Question: Using AndEngine for Android, I would like to have my scene look like this:

The red box is the world which must be limited to a given size, say '2000px*450px'.
The blue box is the 'Camera', which is limited as well (as usual), for example to '750px*450px'.
For the whole scene, I have a background image that is exactly '450px' high. So my 'Camera' can be scaled to whatever size is appropriate, but the background must exactly fit to the height. The width of the 'Camera' may be variable.
The player (circle) must always be in the center (horizontally) but may not leave the world's boundaries.
To achieve this, I've tried adding two types of sizes:
- 'CAMERA_WIDTH''CAMERA_HEIGHT'- 'WORLD_WIDTH''WORLD_HEIGHT'
And this function was to add boundaries to the world so that the physics engine prevents the player from leaving those boundaries:
'''
private void createWorldBoundaries() {
Body body;
final Rectangle wall_top = new Rectangle(0, WORLD_HEIGHT-5, WORLD_WIDTH, 10, mVertexManager);
final Rectangle wall_bottom = new Rectangle(0, 5, WORLD_WIDTH, 10, mVertexManager);
final Rectangle wall_left = new Rectangle(5, 0, 10, WORLD_HEIGHT, mVertexManager);
final Rectangle wall_right = new Rectangle(WORLD_WIDTH-5, 0, 10, WORLD_HEIGHT, mVertexManager);
body = PhysicsFactory.createBoxBody(mPhysicsWorld, wall_top, BodyType.StaticBody, new PhysicsFactory.createFixtureDef(0.0f, 0.5f, 0.5f));
wall_top.setUserData(body);
body = PhysicsFactory.createBoxBody(mPhysicsWorld, wall_bottom, BodyType.StaticBody, new PhysicsFactory.createFixtureDef(0.0f, 0.5f, 0.5f));
wall_bottom.setUserData(body);
body = PhysicsFactory.createBoxBody(mPhysicsWorld, wall_left, BodyType.StaticBody, new PhysicsFactory.createFixtureDef(0.0f, 0.5f, 0.5f));
wall_left.setUserData(body);
body = PhysicsFactory.createBoxBody(mPhysicsWorld, wall_right, BodyType.StaticBody, new PhysicsFactory.createFixtureDef(0.0f, 0.5f, 0.5f));
wall_right.setUserData(body);
attachChild(wall_top);
attachChild(wall_bottom);
attachChild(wall_left);
attachChild(wall_right);
}
'''
(see edit)
Setting the camera to chase the player has the wrong result for me: The player does really stay in the center of the screen all time, but I want the player only to stay in the center horizontally, not vertically.
What am I doing wrong and what can I change? And the basic question is: How can I make the world wider than the camera view, while the height is equal to the camera view. The result should be that you can horizontally walk through your world (moving camera) and you can always see the full height.
As you define the coordinates of the 'Rectangle''s center and not its top-left corner, you have to do it like this, it seems:
'''
final Rectangle wall_top = new Rectangle(WORLD_WIDTH/2, WORLD_HEIGHT-1, WORLD_WIDTH, 2, mVertexManager);
final Rectangle wall_bottom = new Rectangle(WORLD_WIDTH/2, FIELD_BASELINE_Y+1, WORLD_WIDTH, 2, mVertexManager);
final Rectangle wall_left = new Rectangle(1, WORLD_HEIGHT/2, 2, WORLD_HEIGHT, mVertexManager);
final Rectangle wall_right = new Rectangle(WORLD_WIDTH-1, WORLD_HEIGHT/2, 2, WORLD_HEIGHT, mVertexManager);
'''
However, I had found the other solution in several tutorials. Are these authors not testing their code before writing the tutorials or did the behaviour change from GLES1 to GLES2 or with any recent version?
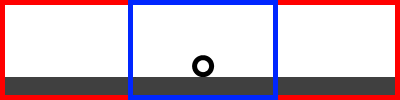
Answer: i think your question about the world boundaries is self answered, isn't it?
for further research you can download nicolas' AndEngine Examples App from the Play Store and look up the different examples here (GLES_2, didn't look for AnchorCenter yet): <URL>
Taken from the PhysicsExample, the code for the rectangles should look like this, if the bounds are set to the camera bounds. in your case, you can extend width like you want (3 times CAMERA_WIDTH?)
'''
final Rectangle ground = new Rectangle(0, CAMERA_HEIGHT - 2, WORLD_WIDTH, 2, vertexBufferObjectManager);
final Rectangle roof = new Rectangle(0, 0, WORLD_WIDTH, 2, vertexBufferObjectManager);
final Rectangle left = new Rectangle(0, 0, 2, CAMERA_HEIGHT, vertexBufferObjectManager);
final Rectangle right = new Rectangle(WORLD_WIDTH - 2, 0, 2, CAMERA_HEIGHT, vertexBufferObjectManager);
'''
for the Camera to follow your player, you can lookup the code of the BoundCameraExample <URL>
the interesting part for you should be the addFace method at the bottom
'''
private void addFace(final float pX, final float pY) {
final FixtureDef objectFixtureDef = PhysicsFactory.createFixtureDef(1, 0.5f, 0.5f);
final AnimatedSprite face = new AnimatedSprite(pX, pY, this.mBoxFaceTextureRegion, this.getVertexBufferObjectManager()).animate(100);
final Body body = PhysicsFactory.createBoxBody(this.mPhysicsWorld, face, BodyType.DynamicBody, objectFixtureDef);
this.mScene.attachChild(face);
this.mPhysicsWorld.registerPhysicsConnector(new PhysicsConnector(face, body, true, true));
this.mBoundChaseCamera.setChaseEntity(face);
}
'''
this method creates a physics body + sprite for "your player" (in this case, a boxed face) and sets the sprite as a chaseEntity for the camera to follow. Since the camera has bounds, that it can't exceed and your camera will have the height of your PhysicWorld boundaries, you can use this to let your camera follow the player in x, but not in y direction.
if you (i don't know why) don't want to use these boundaries, you can overwrite the onUpdate method of your Sprite and re-locate your camera only in x-direction, instead of xy coords
'''
face.registerUpdateHandler(new IUpdateHandler() {
@Override
public void onUpdate(final float pSecondsElapsed) {
float[] coord = face.getSceneCenterCoordinates();
this.mBoundChaseCamera.setCenter(sceneCenterCoordinates[0], CAMERA_Y_POSITION);
}
}
'''
where the 'CAMERA_Y_POSITION' is a static final field with the y-position.
I hope this answers your question(s). :-)
edit: oops, i forgot to mention, how to achieve the camera to be bound and i will edit the world width above:
'''
this.mBoundChaseCamera.setBounds(0, 0,
WORLD_WIDTH, CAMERA_HEIGHT);
'''
all settings are like your image given (except the exact position of the face, that has to be given to the 'addFace(px, py)')
As far as i understood the question, i thought you would use GLES2, i thought of the (older) default GLES2 branch of AndEngine and posted the boundaries. As you found out yourself before and stated in the comments, you use another approach to set the rectangles - where you need to set the rectangles center as pX and pY. The reason for this is in fact, that with the AnchorCenter branch, you won't set the upper left position of an entity anymore and instead use it's center position.